Aerial crown-view tile of a tropical tree (Barro Colorado Island, Panama), acquired 20240611:
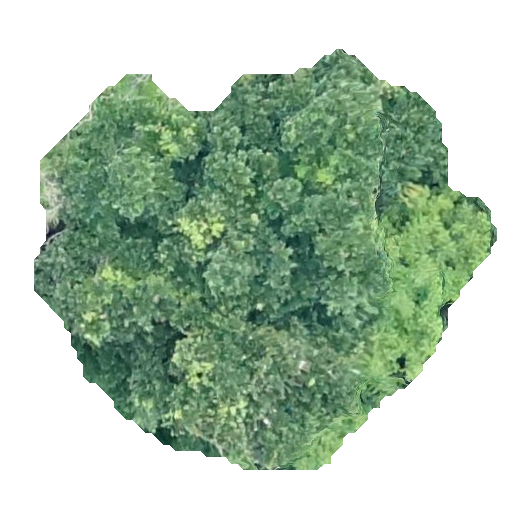
Species: Anacardium excelsum
GBIF accepted scientific name: Anacardium excelsum
Crown area: 212.989 m²